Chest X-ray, PA view. Patient: 49 years old, sex F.
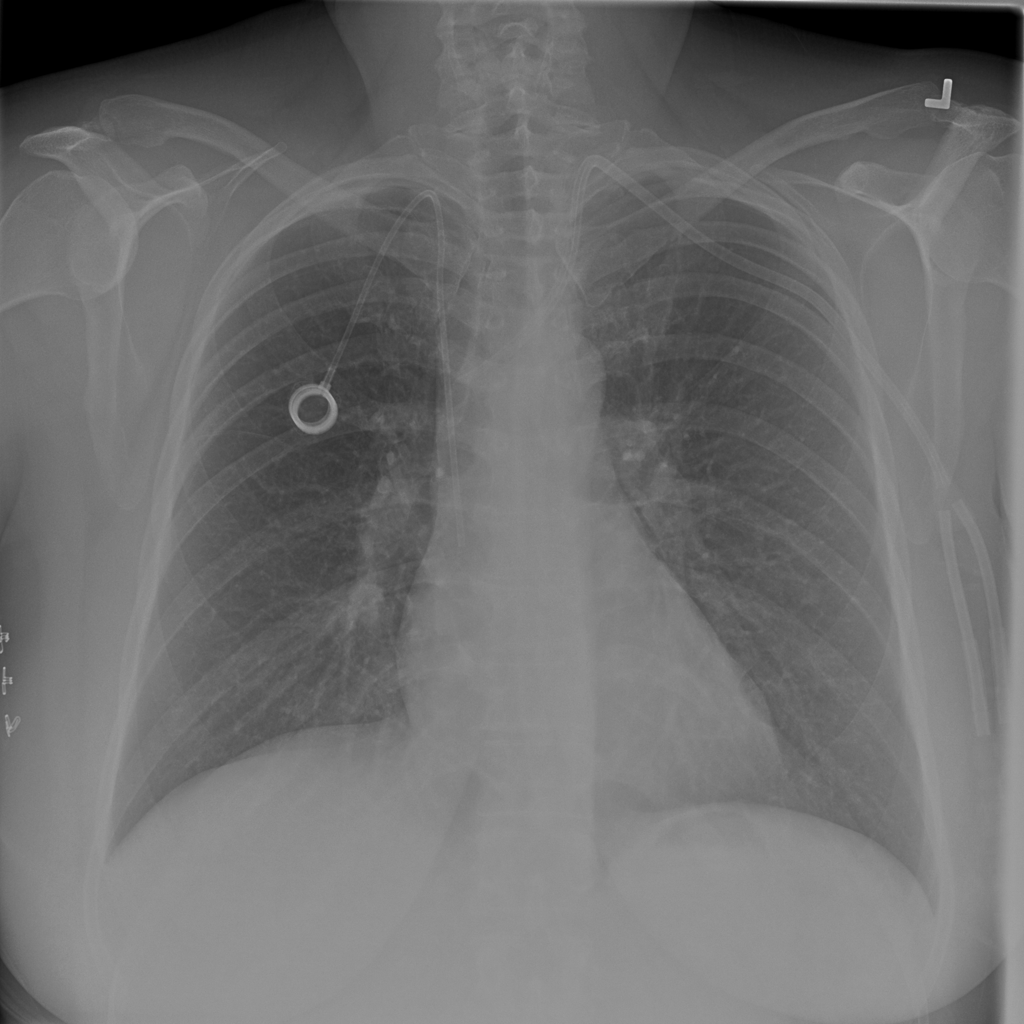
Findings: Infiltration